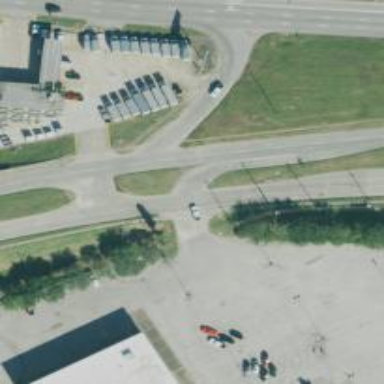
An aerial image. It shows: Secondary link road.